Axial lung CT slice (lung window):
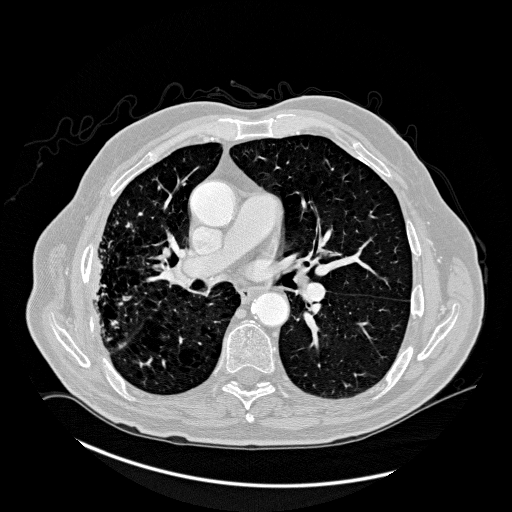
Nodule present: no